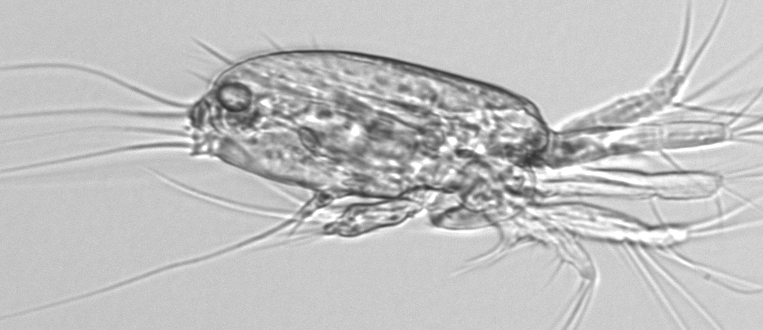
Label: Copepod_nauplii